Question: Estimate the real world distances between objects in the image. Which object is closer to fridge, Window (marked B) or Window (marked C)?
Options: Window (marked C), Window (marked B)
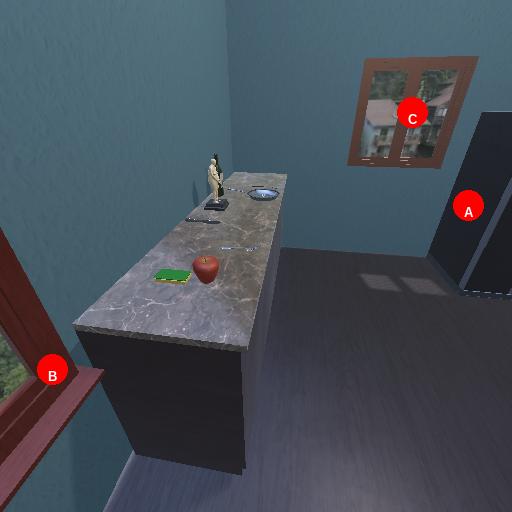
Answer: Window (marked C)